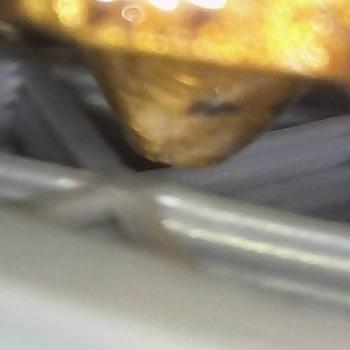
Flow rate: 69%